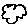
Label: cloud